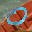
Label: 0